Question: I have a set of bitmaps. They are all transparent to some extent, and I don't know in advance which parts are transparent. I would like to create a new bitmap out of the original bitmap that excludes the transparent parts, but in a square. I think this image explains it:

I know how to create a bitmap out of a existing bitmap, but I don't know how to find out which part is transparent and how to use that to achieve my goal.
This is how I plan on doing this:
'''
public Bitmap cutImage(Bitmap image) {
Bitmap newBitmap = null;
int width = image.getWidth();
int height = image.getHeight();
newBitmap = Bitmap.createBitmap(width, height, Bitmap.Config.ARGB_8888);
Canvas canvas = new Canvas(newBitmap);
//This is where I need to find out correct values of r1 and r1.
Rect r1 = new Rect(?, ?, ?, ?);
Rect r2 = new Rect(?, ?, ?, ?);
canvas.drawBitmap(image, r1, r2, null);
return newBitmap;
}
'''
Does anyone know how to achieve this?
I got it work using the following algorithm to find left, right, top and bottom values:
'''
private int x1;
private int x2;
private int y1;
private int y2;
private void findRectValues(Bitmap image)
{
for(int x = 0; x < image.getWidth(); x++)
{
for(int y = 0; y < image.getHeight(); y++)
{
if(image.getPixel(x, y) != Color.TRANSPARENT)
{
System.out.println("X1 is: " + x);
x1 = x;
break;
}
}
if(x1 != 0)
break;
}
for(int x = image.getWidth()-1; x > 0; x--)
{
for(int y = 0; y < image.getHeight(); y++)
{
if(image.getPixel(x, y) != Color.TRANSPARENT)
{
System.out.println("X2 is: " + x);
x2 = x;
break;
}
}
if(x2 != 0)
break;
}
for(int y = 0; y < image.getHeight(); y++)
{
for(int x = 0; x < image.getWidth(); x++)
{
if(image.getPixel(x, y) != Color.TRANSPARENT)
{
System.out.println("Y1 is: " + y);
y1 = y;
break;
}
}
if(y1 != 0)
break;
}
for(int y = image.getHeight()-1; y > 0; y--)
{
for(int x = 0; x < image.getWidth(); x++)
{
if(image.getPixel(x, y) != Color.TRANSPARENT)
{
System.out.println("Y2 is: " + y);
y2 = y;
break;
}
}
if(y2 != 0)
break;
}
}
'''
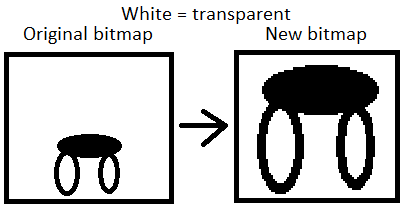
Answer: If all the images you want to crop are more or less in the center of the original canvas, I guess you could so something like this:
1. Start from each border working your way inwards the image searching for non-transparent pixels
2. Once you've found the top-left pixel and the right-bottom, you'll have your desired target.
3. Copy the image as you please
Now, the question remains is what you consider a transparent pixel. Does alpha trasparency counts? if so, how much alpha until you decide it's transparent enough to be cut from the image?